Question: I have following two dataframes:
'''
df1 <- data.frame(Date=c('2006-05-01','2006-05-15', '2006-06-01', '2006-06-15', '2006-06-30'), obs = c(0.23, 0.22, 0.18, 0.16, 0.17), sim=c(0.20, 0.21, 0.22, 0.14, 0.15), rain=c(0.76,0, 0.12, 0, 3))
df2 <- data.frame(Date=c('2007-05-01','2007-05-15', '2007-06-01', '2007-06-15', '2007-06-30'), obs = c(0.232, 0.230, 0.21, 0.19, 0.15), sim=c(0.22, 0.25, 0.25, 0.15, 0.14), rain=c(0.215,0, 0.88, 0.001, 0.05))
'''
I have to make plots with 'Date' as X-axis, 'obs' and 'sim' as primary Y-axis, and 'rain' as inverse bar plot on secondary Y-axis and then combining these plots with common X and Y labels and legends.
Here is the code I have tried so far:
'''
library(ggplot2)
library(ggpubr)
'''
'''
# Plot 1
Ratio <- max(c(df1$obs, df1$sim), na.rm = TRUE) / max(df1$rain)
cor1 <- cor(df1$obs, df1$sim, use = "pairwise.complete.obs")
RainMax <- max(df1$rain,na.rm = TRUE)
BottomOffset <- 1
plt1 <- ggplot(df1, aes(x=as.Date(Date))) +
geom_line(aes(y=obs,color="1")) +
geom_line(aes(y=sim, color="2")) +
geom_rect(aes(xmin=as.Date(Date) - 0.1,
xmax = as.Date(Date) + 0.1,
ymin = (BottomOffset + RainMax - rain) * Ratio,
ymax = (BottomOffset + RainMax) * Ratio,
color = "3"),
fill = "red", show.legend = FALSE) +
geom_hline(yintercept = (BottomOffset + RainMax) * Ratio, color = "red") +
geom_hline(yintercept = 0, color = "black") +
labs(x = "Date", color = "") +
scale_x_date(breaks = round(seq(min(as.Date(df1$Date)), max(as.Date(df1$Date)), by = 15),1))+
scale_y_continuous(name = expression('Soil moisture, m'^"3"*' m'^"-3"),
sec.axis = sec_axis(~ BottomOffset + RainMax - . / Ratio, name = "Precipitation (inch)"),
expand = c(0,0)) +
scale_color_manual(values = c("1" = "blue", "2" = "green", "3" = "red"),
labels = c("1" = "In-situ", "2" = "Modeled", "3"= "Precipitation")) +
theme(axis.line.y.right = element_line(color = "red"),
axis.ticks.y.right = element_line(color = "red"),
axis.text.y.right = element_text(color = "red"),
axis.title.y.right = element_text(color = "red"),
axis.line.y.left = element_line(color = "blue"),
axis.ticks.y.left = element_line(color = "blue"),
axis.text.y.left = element_text(color = "blue"),
axis.title.y.left = element_text(color = "blue"),
plot.title = element_text(size = 12, face = "bold"),
axis.text.x = element_text(color = "grey20", size = 8, angle = 30, hjust = .5, vjust = .5, face = "plain"),
axis.text.y = element_text(color = "grey20", size = 12, angle = 0, hjust = 1, vjust = 0, face = "plain"),
axis.title.x = element_text(color = "grey20", size = 12, angle = 0, hjust = .5, vjust = 0, face = "plain"),
axis.title.y = element_text(color = "grey20", size = 12, angle = 90, hjust = .5, vjust = .5, face = "plain"),
legend.position = "bottom",
legend.title=element_text(size=12),
legend.text=element_text(size=12)) +
annotate("text", x=min(as.Date(df1$Date))+30, y=0.05, label= (paste0("R = ",format(round(cor1, 2), nsmall = 2))), size=6) +
ggtitle('Year = 2006')
# Plot 2
Ratio <- max(c(df2$obs, df2$sim), na.rm = TRUE) / max(df2$rain)
cor1 <- cor(df2$obs, df2$sim, use = "pairwise.complete.obs")
RainMax <- max(df2$rain,na.rm = TRUE)
BottomOffset <- 1
plt2 <- ggplot(df2, aes(x=as.Date(Date))) +
geom_line(aes(y=obs,color="1")) +
geom_line(aes(y=sim, color="2")) +
geom_rect(aes(xmin=as.Date(Date) - 0.1,
xmax = as.Date(Date) + 0.1,
ymin = (BottomOffset + RainMax - rain) * Ratio,
ymax = (BottomOffset + RainMax) * Ratio,
color = "3"),
fill = "red", show.legend = FALSE) +
geom_hline(yintercept = (BottomOffset + RainMax) * Ratio, color = "red") +
geom_hline(yintercept = 0, color = "black") +
labs(x = "Date", color = "") +
scale_x_date(breaks = round(seq(min(as.Date(df2$Date)), max(as.Date(df2$Date)), by = 15),1)) +
scale_y_continuous(name = expression('Soil moisture, m'^"3"*' m'^"-3"),
sec.axis = sec_axis(~ BottomOffset + RainMax - . / Ratio, name = "Precipitation (inch)"),
expand = c(0,0)) +
scale_color_manual(values = c("1" = "blue", "2" = "green", "3" = "red"),
labels = c("1" = "In-situ", "2" = "Modeled", "3"= "Precipitation")) +
theme(axis.line.y.right = element_line(color = "red"),
axis.ticks.y.right = element_line(color = "red"),
axis.text.y.right = element_text(color = "red"),
axis.title.y.right = element_text(color = "red"),
axis.line.y.left = element_line(color = "blue"),
axis.ticks.y.left = element_line(color = "blue"),
axis.text.y.left = element_text(color = "blue"),
axis.title.y.left = element_text(color = "blue"),
plot.title = element_text(size = 12, face = "bold"),
axis.text.x = element_text(color = "grey20", size = 8, angle = 30, hjust = .5, vjust = .5, face = "plain"),
axis.text.y = element_text(color = "grey20", size = 12, angle = 0, hjust = 1, vjust = 0, face = "plain"),
axis.title.x = element_text(color = "grey20", size = 12, angle = 0, hjust = .5, vjust = 0, face = "plain"),
axis.title.y = element_text(color = "grey20", size = 12, angle = 90, hjust = .5, vjust = .5, face = "plain"),
legend.position = "bottom",
legend.title=element_text(size=12),
legend.text=element_text(size=12)) +
annotate("text", x = min(as.Date(df2$Date))+30, y=0.05, label= (paste0("R = ", format(round(cor1, 2), nsmall = 2))), size = 6) +
ggtitle('Year = 2007')
# Combining Plot 1 and Plot 2
ggarrange(plt1, plt2, ncol = 2, nrow = 1, common.legend = TRUE, legend = "bottom")
'''
# Output
The attached image is the output:

Issue :
The output has a problem that X-axis got shifted (see red and black horizontal lines for the year 2006). Why are the X-axis shifting?
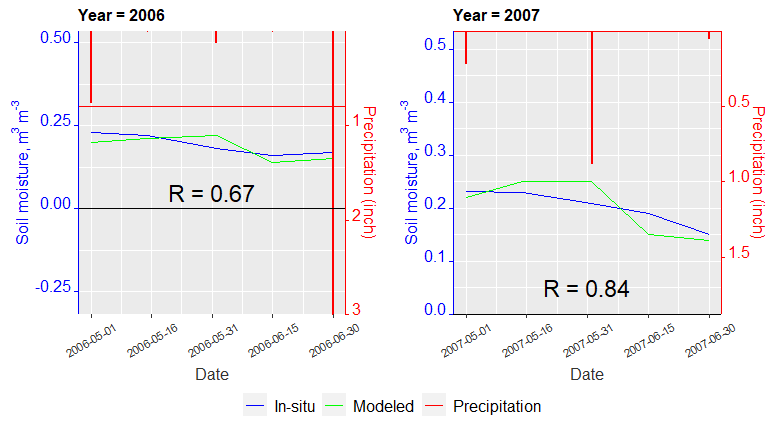
Answer: Edit: I guess 'ggarrange' uses some objects in the environment. When you replaced values of some objects for plot 2, 'ggarrange' uses those values for both plots. I assigned different names for objects in plot 1 and plot 2 in the following code:
'''
df1 <- data.frame(Date=c('2006-05-01','2006-05-15', '2006-06-01', '2006-06-15', '2006-06-30'),
obs = c(0.23, 0.22, 0.18, 0.16, 0.17),
sim=c(0.20, 0.21, 0.22, 0.14, 0.15),
rain=c(0.76,0, 0.12, 0, 3))
df2 <- data.frame(Date=c('2007-05-01','2007-05-15', '2007-06-01', '2007-06-15', '2007-06-30'),
obs = c(0.232, 0.230, 0.21, 0.19, 0.15),
sim=c(0.22, 0.25, 0.25, 0.15, 0.14),
rain=c(0.215,0, 0.88, 0.001, 0.05))
library(ggplot2)
library(ggpubr)
# Plot 1
Ratio1 <- max(c(df1$obs, df1$sim), na.rm = TRUE) / max(df1$rain)
cor11 <- cor(df1$obs, df1$sim, use = "pairwise.complete.obs")
RainMax1 <- max(df1$rain,na.rm = TRUE)
BottomOffset <- 1
plt1 <- ggplot(df1, aes(x=as.Date(Date))) +
geom_line(aes(y=obs,color="1")) +
geom_line(aes(y=sim, color="2")) +
geom_rect(aes(xmin=as.Date(Date) - 0.1,
xmax = as.Date(Date) + 0.1,
ymin = (BottomOffset + RainMax1 - rain) * Ratio1,
ymax = (BottomOffset + RainMax1) * Ratio1,
color = "3"),
fill = "red", show.legend = FALSE) +
geom_hline(yintercept = (BottomOffset + RainMax1) * Ratio1, color = "red") +
geom_hline(yintercept = 0, color = "black") +
labs(x = "Date", color = "") +
scale_x_date(breaks = round(seq(min(as.Date(df1$Date)), max(as.Date(df1$Date)), by = 15),1))+
scale_y_continuous(name = expression('Soil moisture, m'^"3"*' m'^"-3"),
sec.axis = sec_axis(~ BottomOffset + RainMax1 - . / Ratio, name = "Precipitation (inch)"),
expand = c(0,0)
) +
scale_color_manual(values = c("1" = "blue", "2" = "green", "3" = "red"),
labels = c("1" = "In-situ", "2" = "Modeled", "3"= "Precipitation")) +
theme(axis.line.y.right = element_line(color = "red"),
axis.ticks.y.right = element_line(color = "red"),
axis.text.y.right = element_text(color = "red"),
axis.title.y.right = element_text(color = "red"),
axis.line.y.left = element_line(color = "blue"),
axis.ticks.y.left = element_line(color = "blue"),
axis.text.y.left = element_text(color = "blue"),
axis.title.y.left = element_text(color = "blue"),
plot.title = element_text(size = 12, face = "bold"),
axis.text.x = element_text(color = "grey20", size = 8, angle = 30, hjust = .5, vjust = .5, face = "plain"),
axis.text.y = element_text(color = "grey20", size = 12, angle = 0, hjust = 1, vjust = 0, face = "plain"),
axis.title.x = element_text(color = "grey20", size = 12, angle = 0, hjust = .5, vjust = 0, face = "plain"),
axis.title.y = element_text(color = "grey20", size = 12, angle = 90, hjust = .5, vjust = .5, face = "plain"),
legend.position = "bottom",
legend.title=element_text(size=12),
legend.text=element_text(size=12)) +
annotate("text", x=min(as.Date(df1$Date))+30, y=0.05, label= (paste0("R = ",format(round(cor11, 2), nsmall = 2))), size=6) +
ggtitle('Year = 2006')
# Plot 2
Ratio <- max(c(df2$obs, df2$sim), na.rm = TRUE) / max(df2$rain)
cor1 <- cor(df2$obs, df2$sim, use = "pairwise.complete.obs")
RainMax <- max(df2$rain,na.rm = TRUE)
BottomOffset <- 1
plt2 <- ggplot(df2, aes(x=as.Date(Date))) +
geom_line(aes(y=obs,color="1")) +
geom_line(aes(y=sim, color="2")) +
geom_rect(aes(xmin=as.Date(Date) - 0.1,
xmax = as.Date(Date) + 0.1,
ymin = (BottomOffset + RainMax - rain) * Ratio,
ymax = (BottomOffset + RainMax) * Ratio,
color = "3"),
fill = "red", show.legend = FALSE) +
geom_hline(yintercept = (BottomOffset + RainMax) * Ratio, color = "red") +
geom_hline(yintercept = 0, color = "black") +
labs(x = "Date", color = "") +
scale_x_date(breaks = round(seq(min(as.Date(df2$Date)), max(as.Date(df2$Date)), by = 15),1)) +
scale_y_continuous(name = expression('Soil moisture, m'^"3"*' m'^"-3"),
sec.axis = sec_axis(~ BottomOffset + RainMax - . / Ratio, name = "Precipitation (inch)"),
expand = c(0,0)
) +
scale_color_manual(values = c("1" = "blue", "2" = "green", "3" = "red"),
labels = c("1" = "In-situ", "2" = "Modeled", "3"= "Precipitation")) +
theme(axis.line.y.right = element_line(color = "red"),
axis.ticks.y.right = element_line(color = "red"),
axis.text.y.right = element_text(color = "red"),
axis.title.y.right = element_text(color = "red"),
axis.line.y.left = element_line(color = "blue"),
axis.ticks.y.left = element_line(color = "blue"),
axis.text.y.left = element_text(color = "blue"),
axis.title.y.left = element_text(color = "blue"),
plot.title = element_text(size = 12, face = "bold"),
axis.text.x = element_text(color = "grey20", size = 8, angle = 30, hjust = .5, vjust = .5, face = "plain"),
axis.text.y = element_text(color = "grey20", size = 12, angle = 0, hjust = 1, vjust = 0, face = "plain"),
axis.title.x = element_text(color = "grey20", size = 12, angle = 0, hjust = .5, vjust = 0, face = "plain"),
axis.title.y = element_text(color = "grey20", size = 12, angle = 90, hjust = .5, vjust = .5, face = "plain"),
legend.position = "bottom",
legend.title=element_text(size=12),
legend.text=element_text(size=12)) +
annotate("text", x = min(as.Date(df2$Date))+30, y=0.05, label= (paste0("R = ", format(round(cor1, 2), nsmall = 2))), size = 6) +
ggtitle('Year = 2007')
# Combining Plot 1 and Plot 2
ggarrange(plt1, plt2, ncol = 2, nrow = 1, common.legend = TRUE, legend = "bottom")
'''
<URL>